Question: I have a problem according to run-time creation of edit components in Delphi 7.
So when I create TEdit components after the program ran for "some" time it perfectly works.
However, when I create TEdit elements at the Forms OnCreate event, they have a wrong height.
Furthermore the (almost) simultaneously created Shapes have the right height.

Edit:
'''
procedure TTPLVisorForm.CreateZeichen(ZShape : TShape; ZEdit : TEdit; VLeft : integer);
begin
with ZShape do
begin
Width := 50;
Height := 50;
Left := VLeft;
Top := 25;
Shape := stRectangle;
Parent := self.Band;
SendToBack();
end;
with ZEdit do
begin
Text := '#';
Left := VLeft+1;
Top := 26;
Parent := self.Band;
Font.Height := 48;
Width := 48;
Height := 48;
SendToBack;
end;
end;
'''
Getting called by:
'''
procedure TZeichen.Anzeigen(Form : TObject; Left : integer);
begin
self.Form := Form;
self.ZShape := TShape.Create(TTPLVisorForm(self.Form).Band);
self.ZEdit := TEdit.Create(TTPLVisorForm(self.Form).Band);
TTPLVisorForm(Form).CreateZeichen(self.ZShape, self.ZEdit, Left);
end;
'''
Getting called by:
'''
procedure TMagnetband.ErweitereRechts;
var
Zeichen : TZeichenKette;
begin
Zeichen := TZeichenKette.Create;
self.LetztesZeichen.Naechstes := TZeichenKette(Zeichen);
Zeichen.Vorheriges := self.LetztesZeichen;
Zeichen.Zeichen.Anzeigen(self.Form,
self.LetztesZeichen.Zeichen.ZShape.Left +
self.LetztesZeichen.Zeichen.ZShape.Width +
self.Padding);
self.LetztesZeichen := Zeichen;
self.Laenge := self.Laenge+1;
end;
'''
Getting again called by:
'''
procedure TTuringmaschine.ZeichenAnfuegen;
begin
self.Magnetband.ErweitereRechts;
end;
'''
Getting called by:
'''
procedure TTuringmaschine.PanelResize(Sender: TObject);
begin
while self.Magnetband.GetRechtsMax < self.Panel.Width do
self.ZeichenAnfuegen;
end;
'''
Finally gets called by:
'''
Constructor TTuringmaschine.Create(Form : TObject);
var
Breite : integer;
begin
self.Zustand := 0;
self.Form := TTPLVisorForm(Form);
self.Panel := TTPLVisorForm(self.Form).Band;
self.Magnetband := TMagnetband.Create(self.Form);
TTPLVisorForm(Form).Band.OnResize := self.PanelResize;
self.PanelResize(Nil);
//self.CreateMagnetkopf;
end;
'''
And the Constructor is either called at the OnCreate event or on another event.
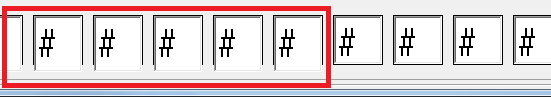
Answer: There's a margin around the text in 'TEdit' control, so if you set the 'Font.Height' to 48, the height of the control won't be exactly 48 if the control has the 'AutoSize' property set to True. I would personally decrease height of the font, and for being sure turn the 'AutoSize' off. Your 'CreateZeichen' method would then look like this:
'''
procedure TTPLVisorForm.CreateZeichen(ZShape: TShape; ZEdit: TEdit;
VLeft: Integer);
begin
with ZShape do
begin
Width := 50;
Height := 50;
Left := VLeft;
Top := 25;
Shape := stRectangle;
Parent := Self.Band;
SendToBack;
end;
with ZEdit do
begin
AutoSize := False;
Text := '#';
Left := VLeft + 1;
Top := 26;
Parent := Self.Band;
Font.Height := 40;
Width := 48;
Height := 48;
SendToBack;
end;
end;
'''